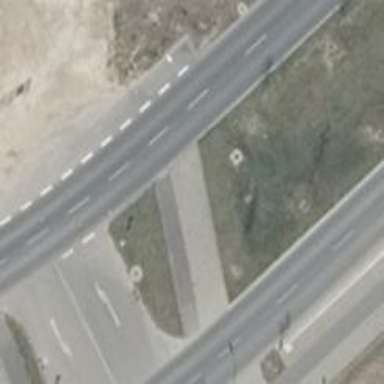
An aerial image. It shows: Unmarked crossing with pedestrian island.